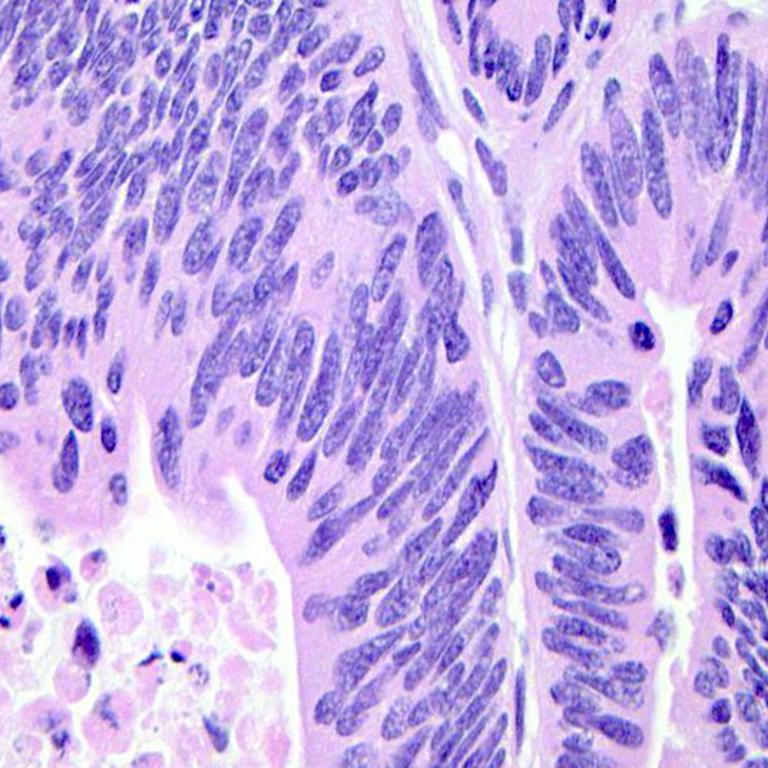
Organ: colon
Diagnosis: adenocarcinomas